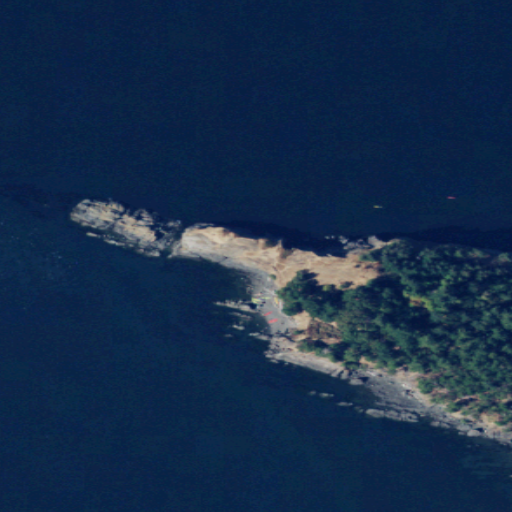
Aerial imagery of cape in Washington named Point Doughty containing open water, evergreen forest, herbaceous wetlands, and barren land